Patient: sex F, age 83
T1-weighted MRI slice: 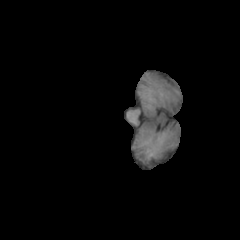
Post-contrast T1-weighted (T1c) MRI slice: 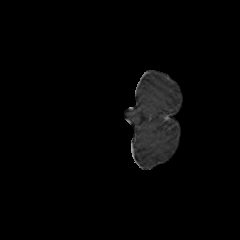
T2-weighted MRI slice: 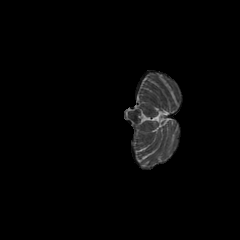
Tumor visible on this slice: no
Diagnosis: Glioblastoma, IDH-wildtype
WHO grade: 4